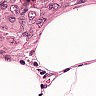
Metastatic tissue present: yes